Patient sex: F
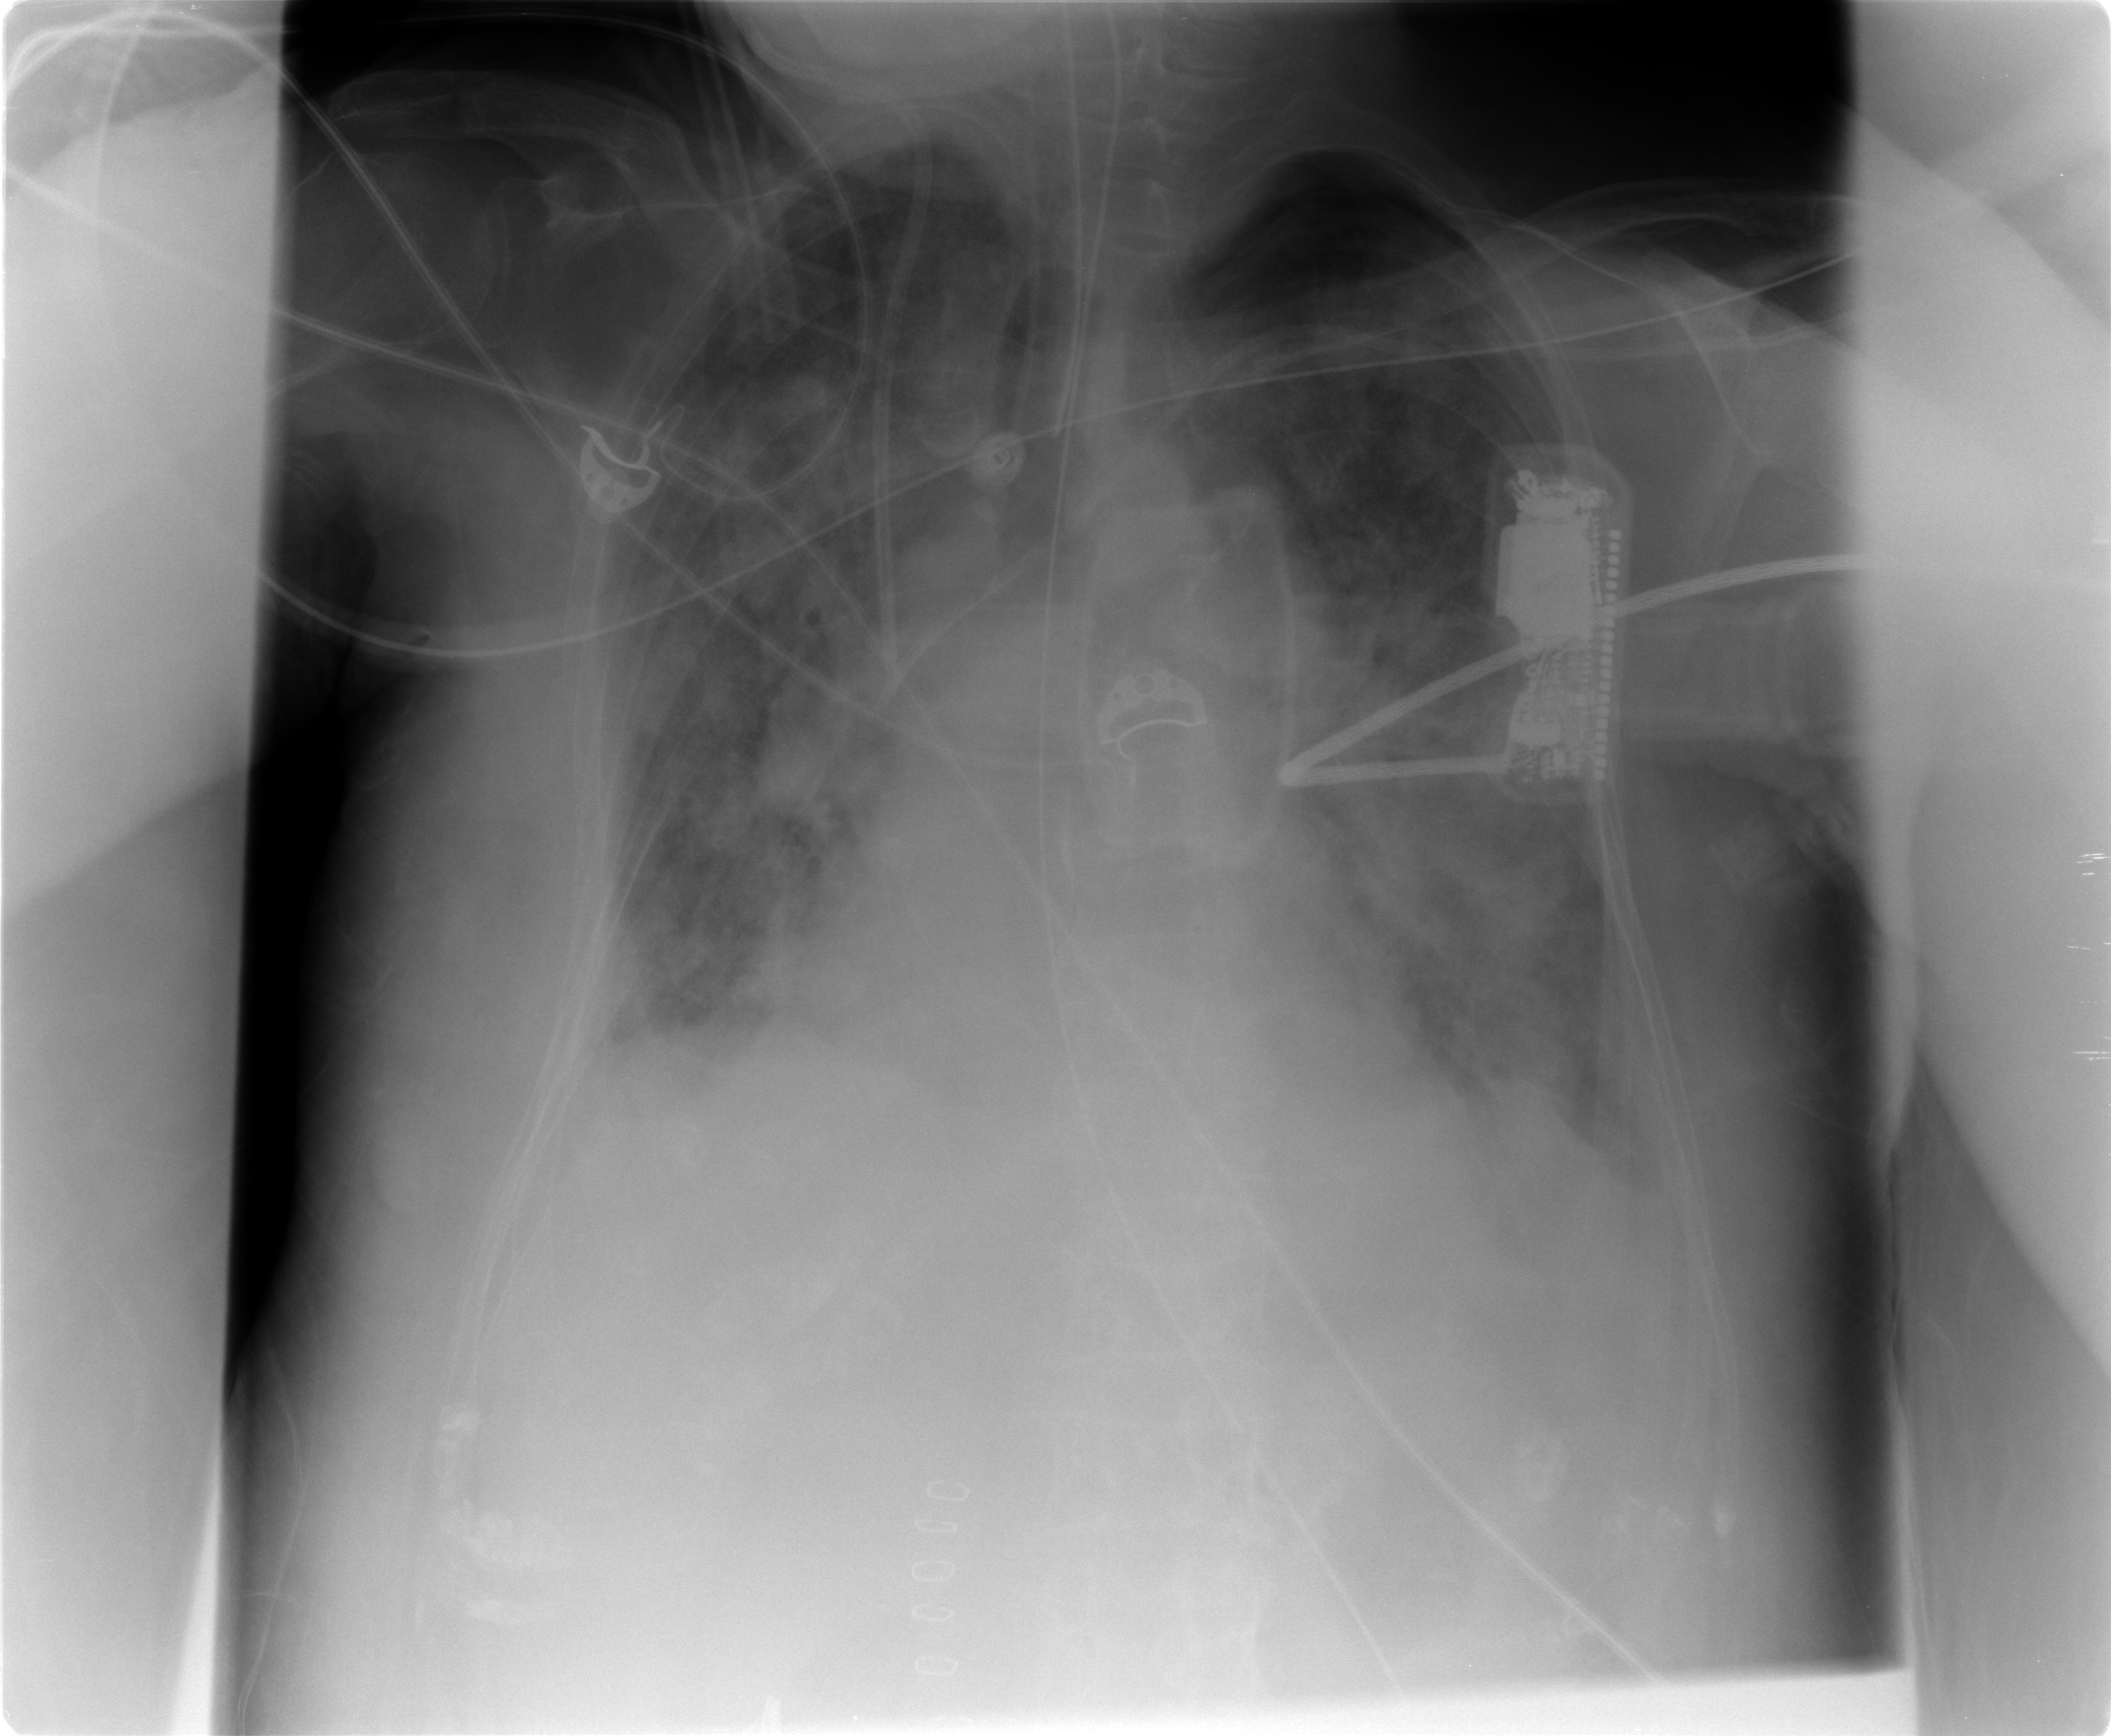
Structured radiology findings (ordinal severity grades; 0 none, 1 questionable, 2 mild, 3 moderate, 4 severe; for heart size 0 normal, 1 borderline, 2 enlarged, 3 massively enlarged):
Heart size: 1
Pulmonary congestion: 2
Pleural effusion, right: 2
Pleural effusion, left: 2
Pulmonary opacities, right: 3
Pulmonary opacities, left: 3
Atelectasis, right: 2
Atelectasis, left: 2